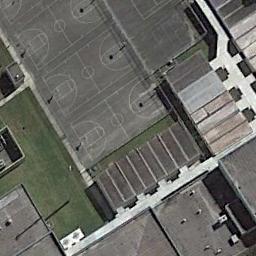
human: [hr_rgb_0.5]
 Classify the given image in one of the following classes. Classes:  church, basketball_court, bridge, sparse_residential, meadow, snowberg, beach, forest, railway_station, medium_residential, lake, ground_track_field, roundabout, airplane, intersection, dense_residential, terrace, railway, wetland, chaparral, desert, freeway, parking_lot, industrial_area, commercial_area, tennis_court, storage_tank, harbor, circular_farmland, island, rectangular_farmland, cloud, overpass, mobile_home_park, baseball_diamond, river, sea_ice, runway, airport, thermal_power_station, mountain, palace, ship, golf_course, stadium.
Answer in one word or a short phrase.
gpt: basketball_court